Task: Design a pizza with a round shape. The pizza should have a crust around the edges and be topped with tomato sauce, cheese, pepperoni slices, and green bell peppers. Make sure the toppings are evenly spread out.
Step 14:
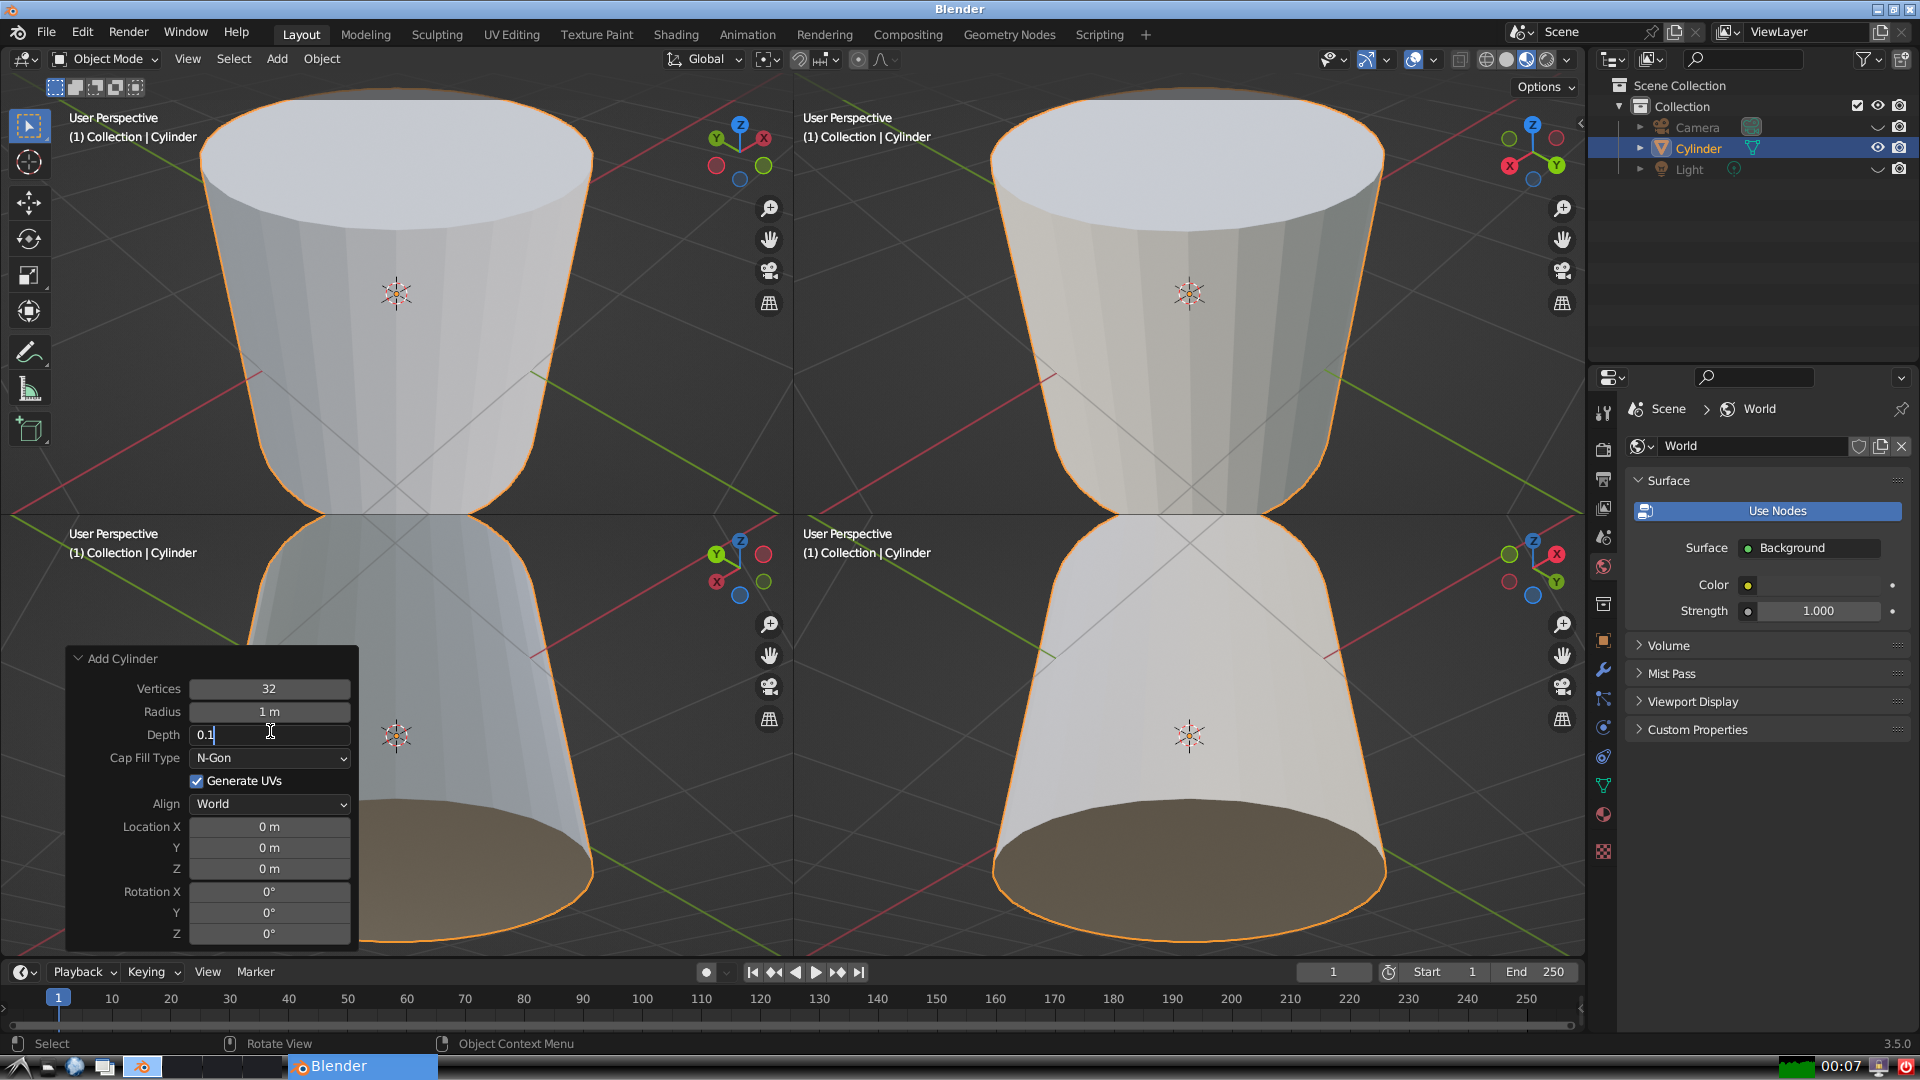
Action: {"key_press": ['Return']}